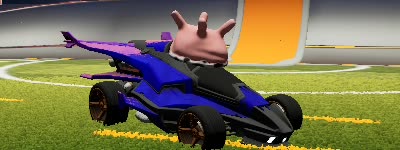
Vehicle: aftershock